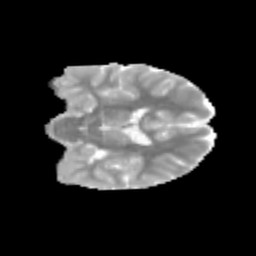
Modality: MD
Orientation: coronal
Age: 10
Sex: male
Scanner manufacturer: siemens
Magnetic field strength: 3 T
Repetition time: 3.8 s
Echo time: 0.07 s